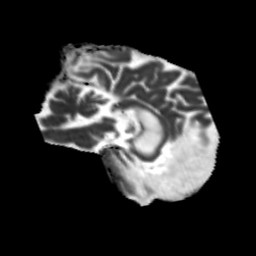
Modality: MD
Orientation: sagittal
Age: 67
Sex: female
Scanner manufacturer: siemens
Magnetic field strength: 3 T
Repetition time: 5.25 s
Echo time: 0.08 s